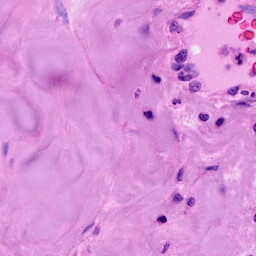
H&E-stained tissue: Breast